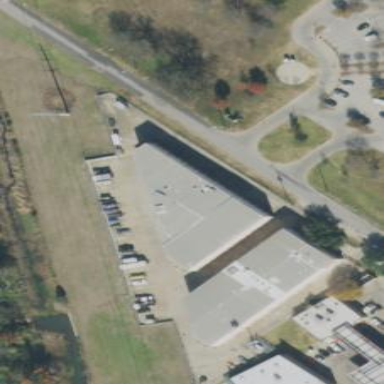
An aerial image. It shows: Warehouse.